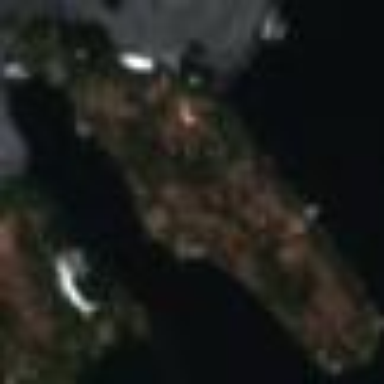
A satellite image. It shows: Islet.